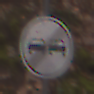
Verkehrszeichen: EndeUeberholverbot
Umgebung: Outdoor, Nature
Tageszeit: Midday
Wetter: Overcast
Licht: Natural
Jahreszeit: Autumn
Kontrast: LowContrast